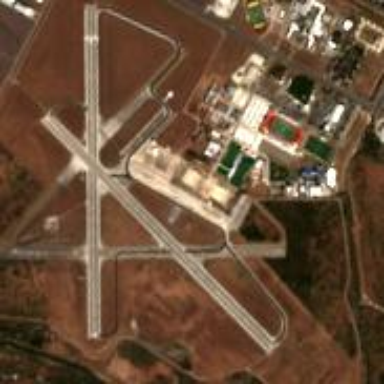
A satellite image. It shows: Military airfield located within larger aerodrome area.